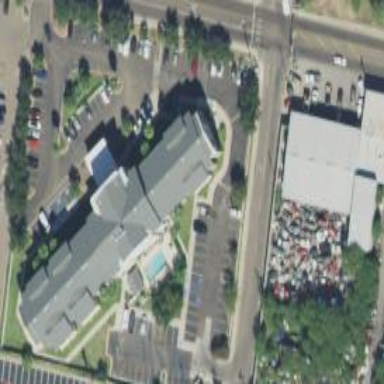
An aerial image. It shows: Hotel building.